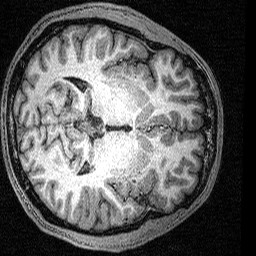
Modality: T1w
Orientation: axial
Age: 24
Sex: male
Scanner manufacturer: siemens
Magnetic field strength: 3 T
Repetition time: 2.53 s
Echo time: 0.00342 s